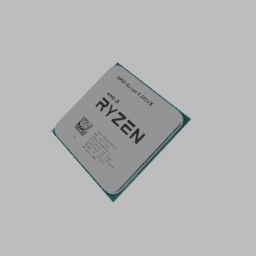
Label: electronics